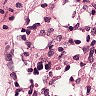
Metastatic tissue present: no